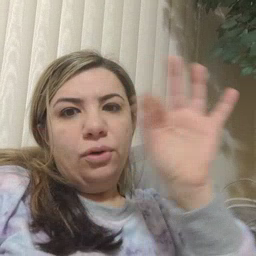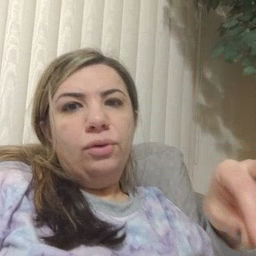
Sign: frenchfries